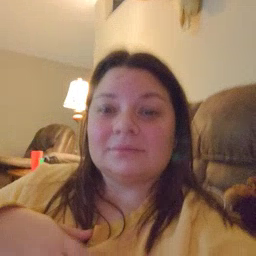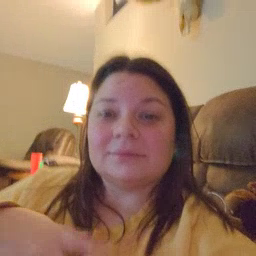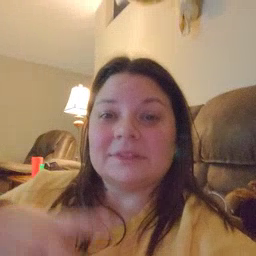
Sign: high